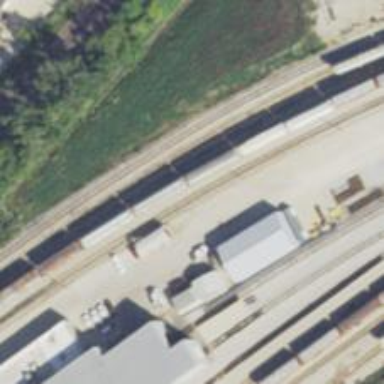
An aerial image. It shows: Railway siding for service.